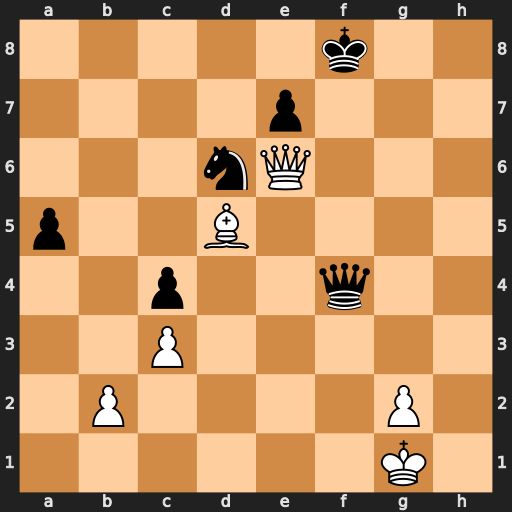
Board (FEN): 5k2/4p3/3nQ3/p2B4/2p2q2/2P5/1P4P1/6K1
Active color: w
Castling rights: -
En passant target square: -
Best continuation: Qg8#